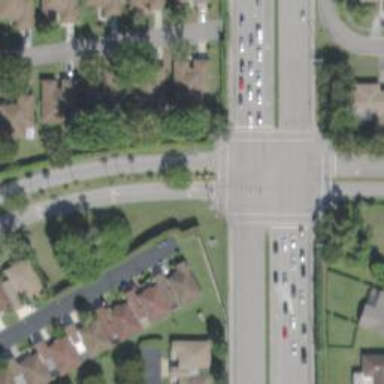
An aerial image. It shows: Uncontrolled crossing along footway.